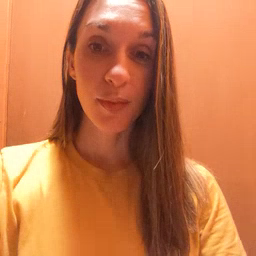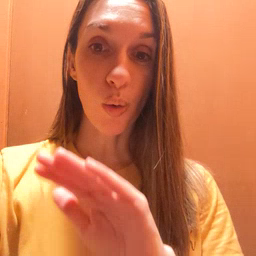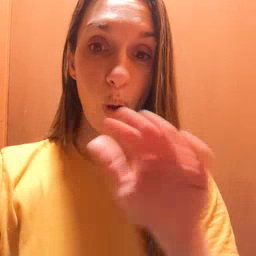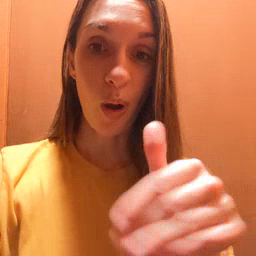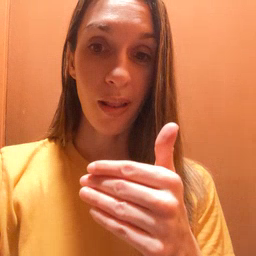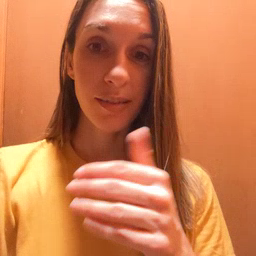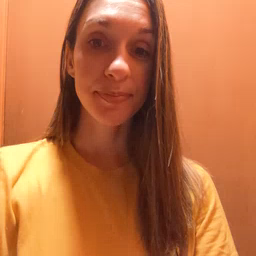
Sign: all